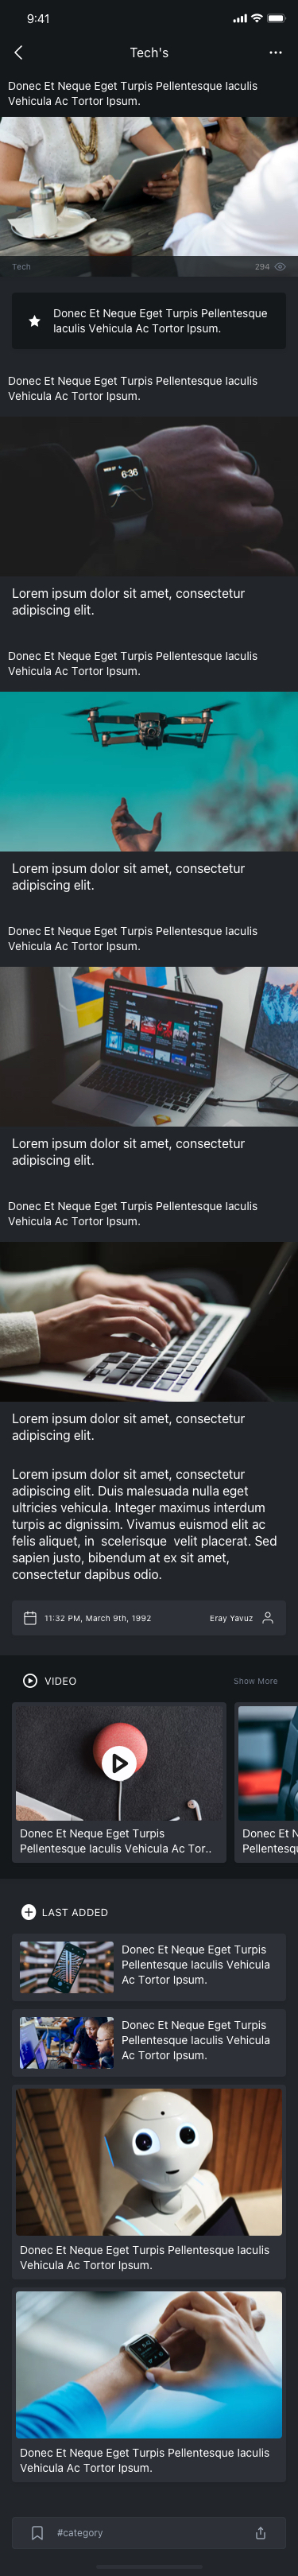
Text in this UI design:
Lorem ipsum dolor sit amet, consectetur adipiscing elit.
Lorem ipsum dolor sit amet, consectetur adipiscing elit.
Lorem ipsum dolor sit amet, consectetur adipiscing elit.
Lorem ipsum dolor sit amet, consectetur adipiscing elit.
Lorem ipsum dolor sit amet, consectetur adipiscing elit. Duis malesuada nulla eget ultricies vehicula. Integer maximus interdum turpis ac dignissim. Vivamus euismod elit ac felis aliquet, in  scelerisque  velit placerat. Sed sapien justo, bibendum at ex sit amet, consectetur dapibus odio.